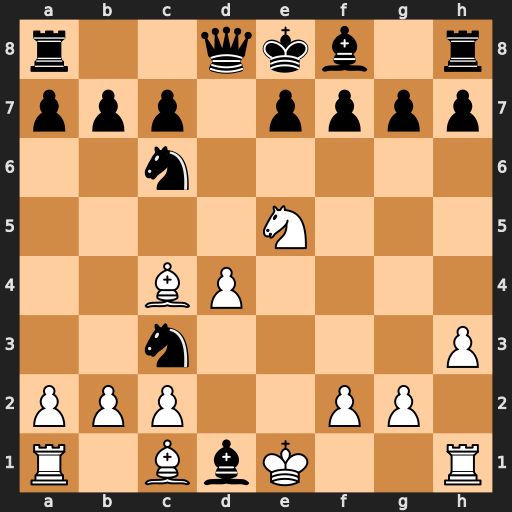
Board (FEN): r2qkb1r/ppp1pppp/2n5/4N3/2BP4/2n4P/PPP2PP1/R1BbK2R
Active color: w
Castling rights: KQkq
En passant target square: -
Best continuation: Bxf7#